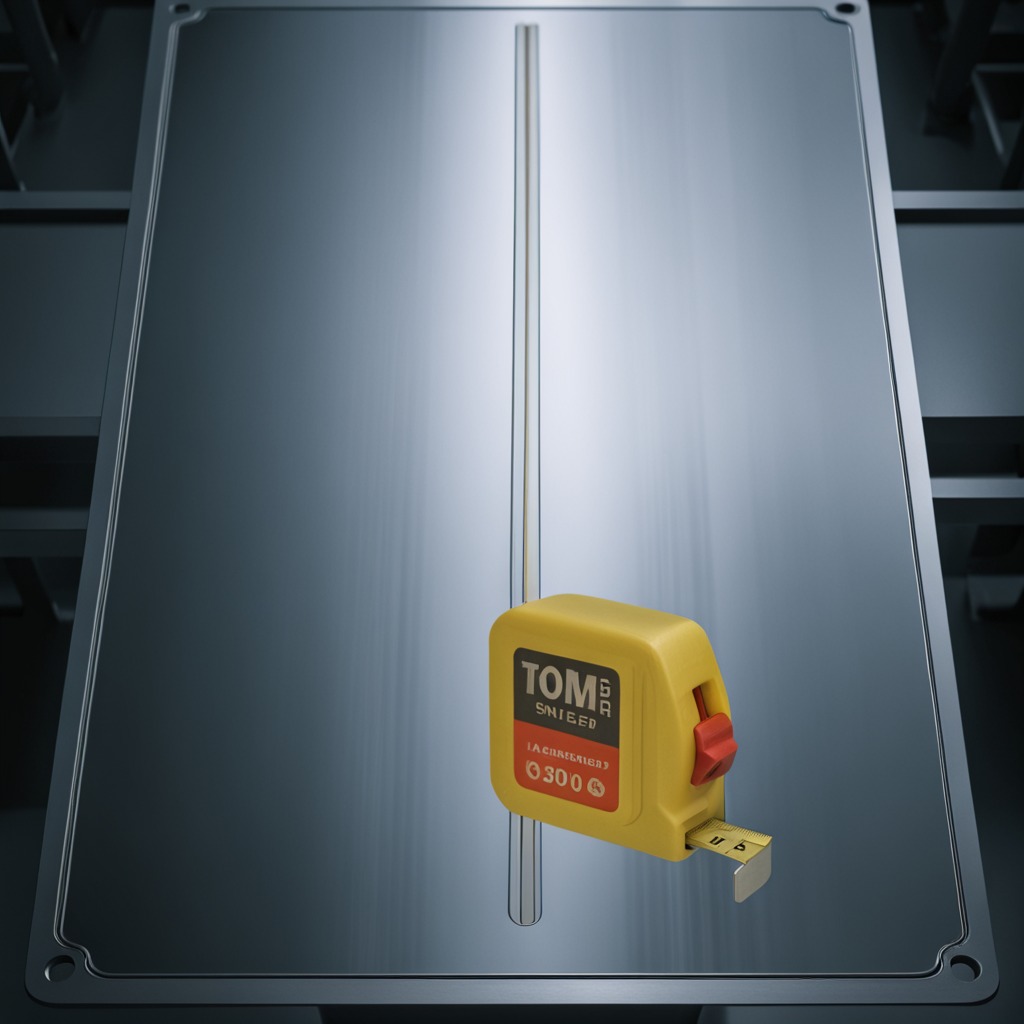
A measuring tape lies on the metal table in a machine shop under fluorescent lights.